Question: What is the first step for renewal?
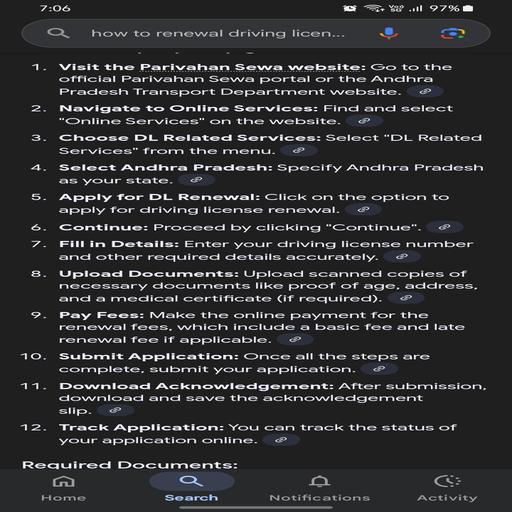
Answer: Visit Parivahan Sewa website